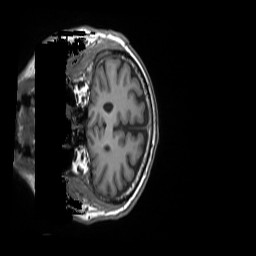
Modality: T1w
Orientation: coronal
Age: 67
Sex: male
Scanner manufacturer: siemens
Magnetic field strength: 3 T
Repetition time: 1.55 s
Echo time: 0.00234 s